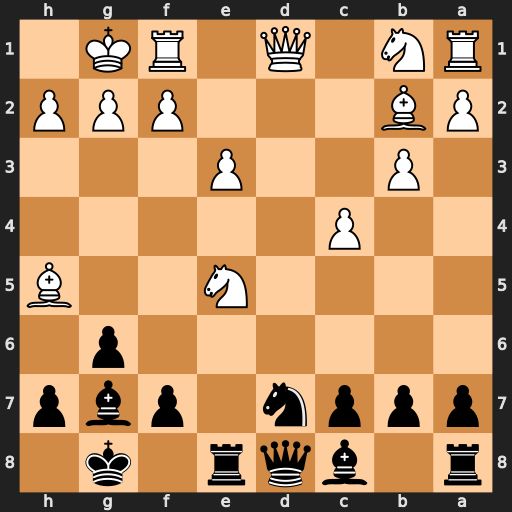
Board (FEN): r1bqr1k1/pppn1pbp/6p1/4N2B/2P5/1P2P3/PB3PPP/RN1Q1RK1
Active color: b
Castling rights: -
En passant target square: -
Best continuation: Nxe5 Qxd8 Rxd8